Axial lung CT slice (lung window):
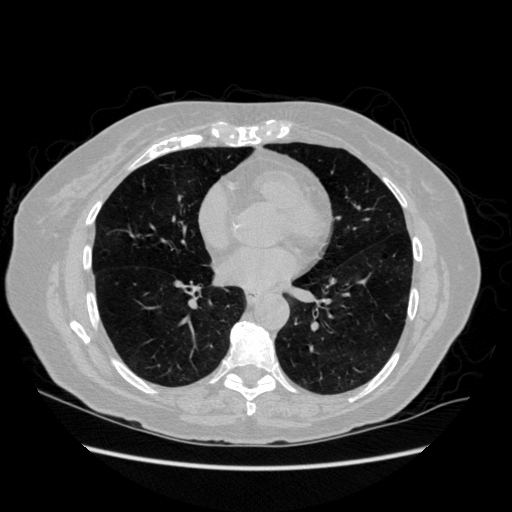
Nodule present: no